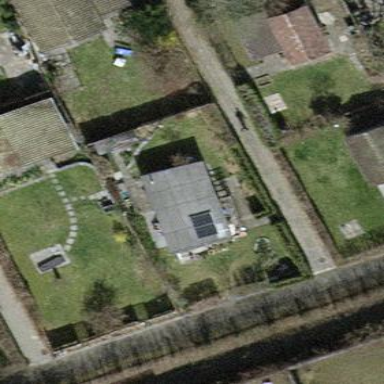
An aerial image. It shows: Allotment house.